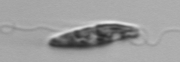
Label: Euglena